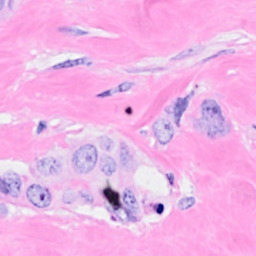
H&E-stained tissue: Breast